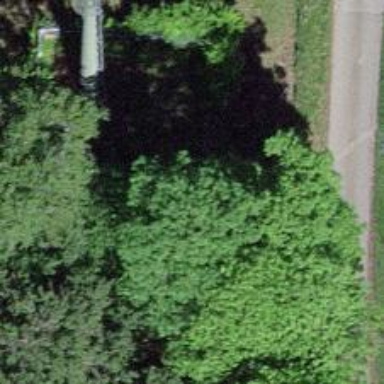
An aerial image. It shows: Communication mast tower.